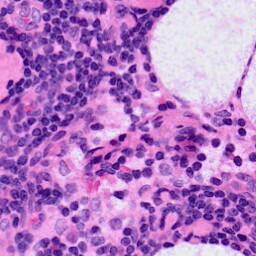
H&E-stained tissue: LymphNode